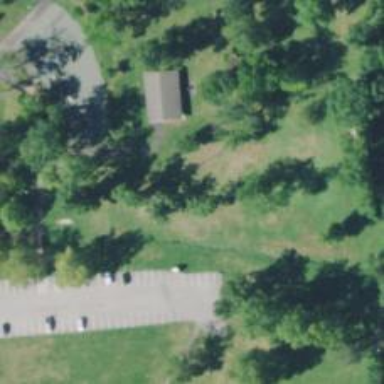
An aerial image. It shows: Disc golf hole.